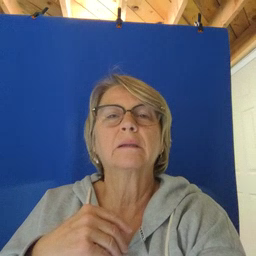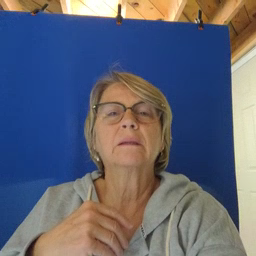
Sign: outside